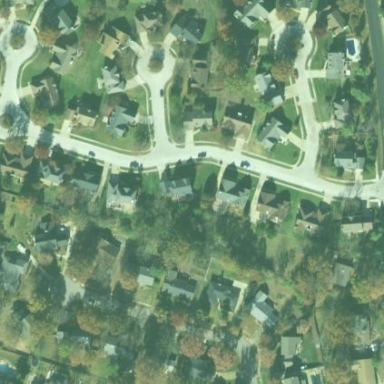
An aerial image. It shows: This residential area consists of single-family homes.